Field crop: maize
Growth stage: 2
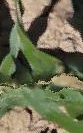
Species: maize